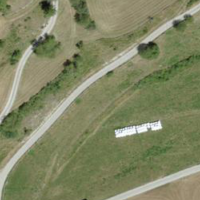
EUNIS habitat code: 26
Species observed at this site:
Erebia euryale
Boloria titania
Lasiommata maera
Satyrium w-album
Erebia aethiops
Fabriciana niobe
Euphorbia cyparissias
Aporia crataegi
Melampyrum arvense
Lysandra coridon
Hemaris tityus
Melitaea athalia
Saponaria ocymoides
Prunus padus
Aculepeira ceropegia
Hyles gallii
Zygaena lonicerae
Arcyptera fusca